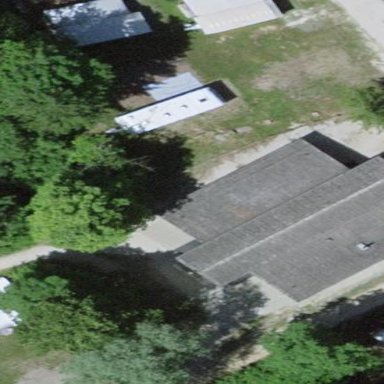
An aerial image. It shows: Building with gabled roof.